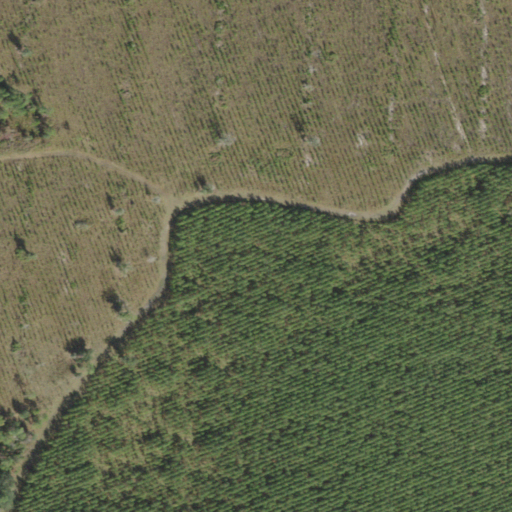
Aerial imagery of island in Florida named Bear Island containing evergreen forest, shrub, woody wetlands, and grassland